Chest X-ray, AP view. Patient: 53 years old, sex M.
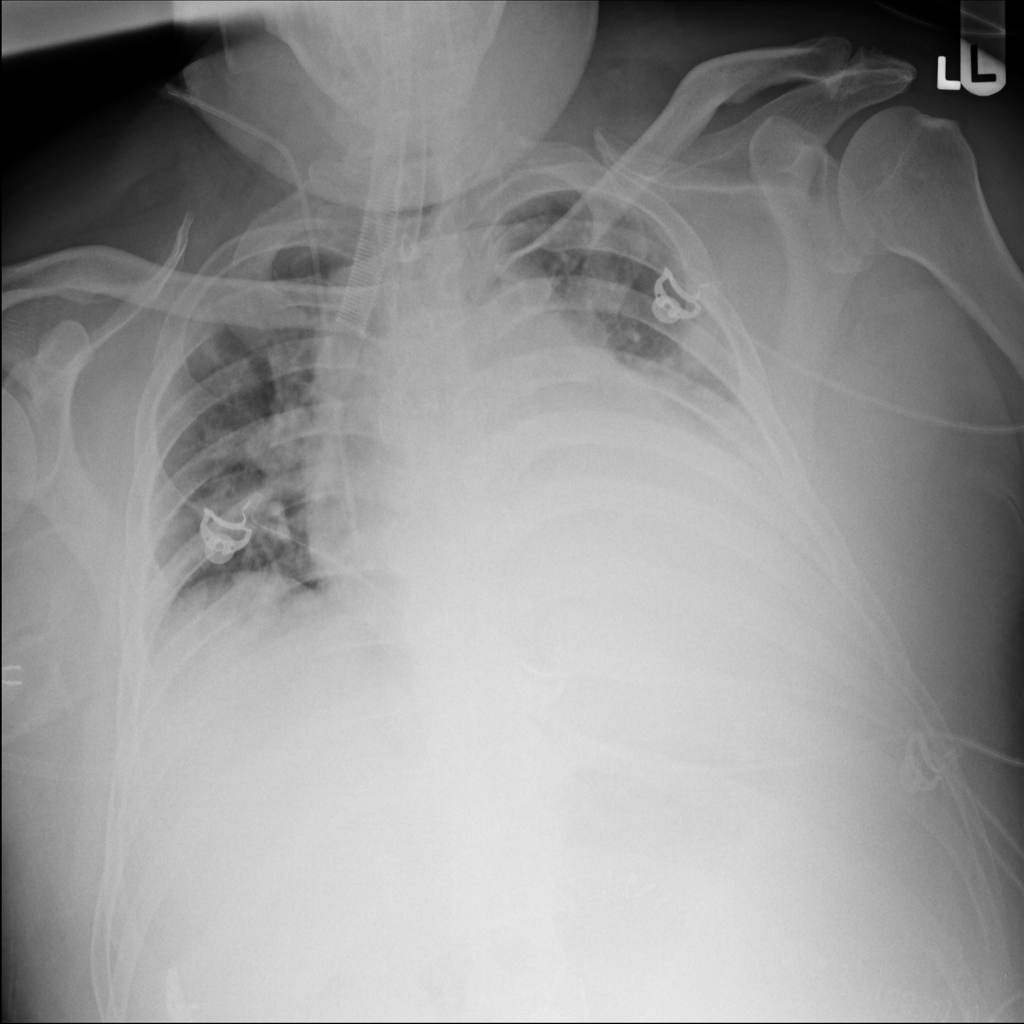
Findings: Atelectasis, Cardiomegaly, Effusion, Nodule